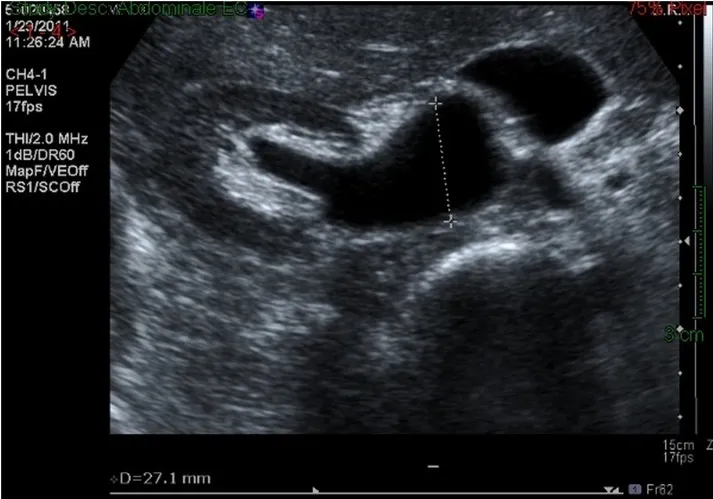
Renal ultrasound of patient 1 showing severe right-sided hydronephrosis.
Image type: radiology (ultrasound)